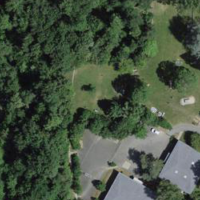
EUNIS habitat code: 53
Species observed at this site:
Prunus mahaleb
Hedera helix
Anguis fragilis